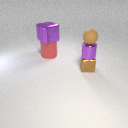
large red rubber cylinder below large purple metal cube